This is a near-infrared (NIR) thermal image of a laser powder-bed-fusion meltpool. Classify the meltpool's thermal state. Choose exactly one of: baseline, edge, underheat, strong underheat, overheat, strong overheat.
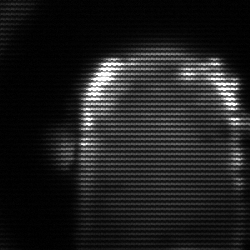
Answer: baseline